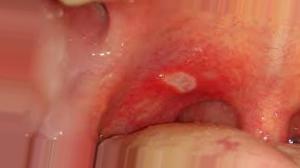
Condition: Mouth Ulcer